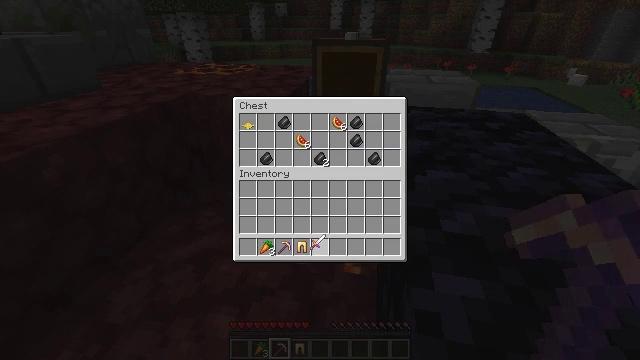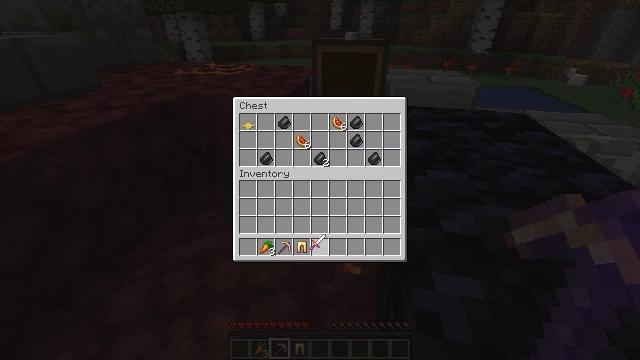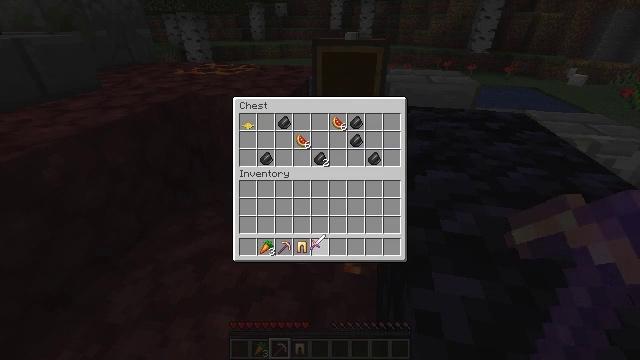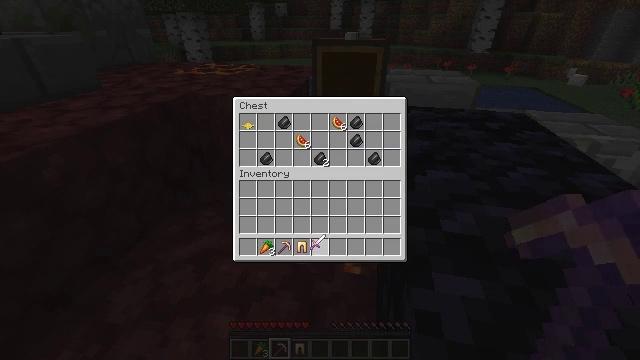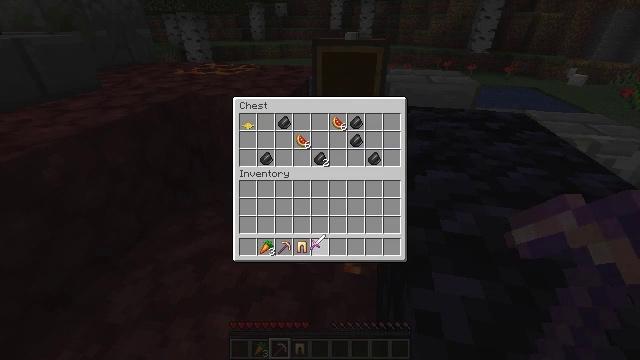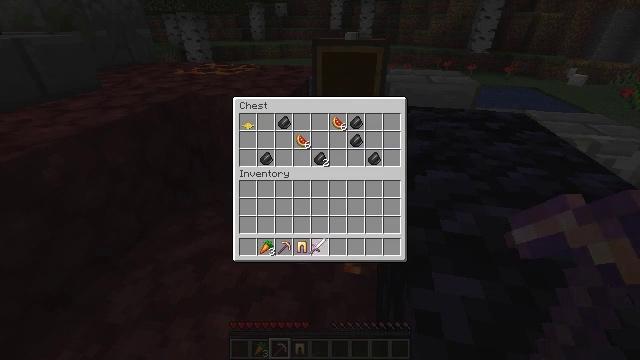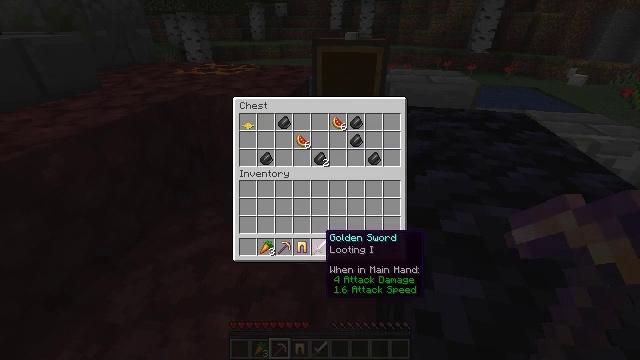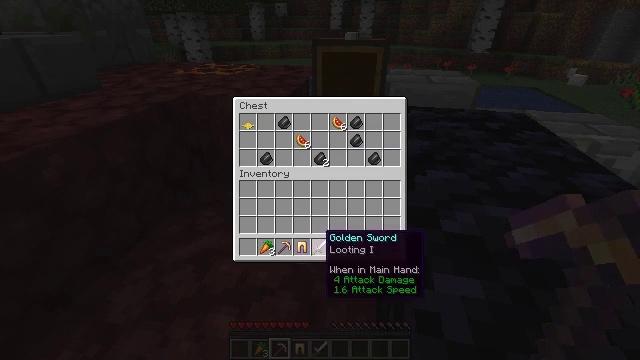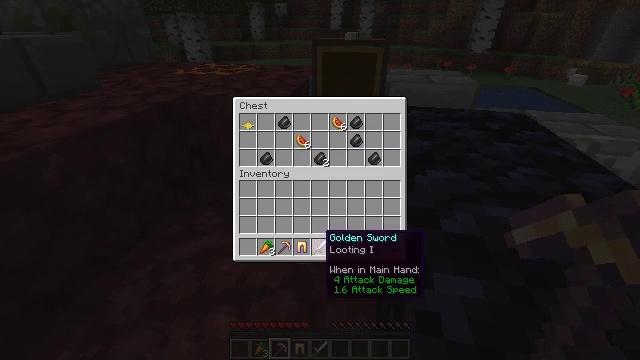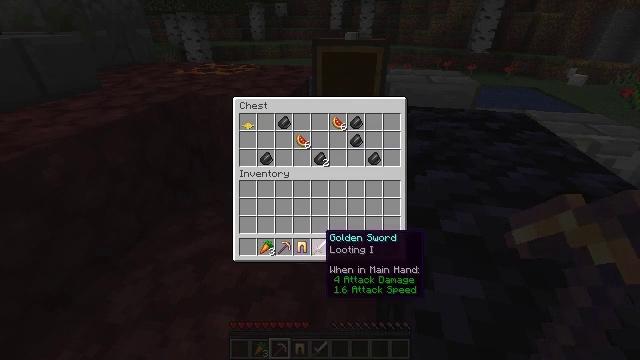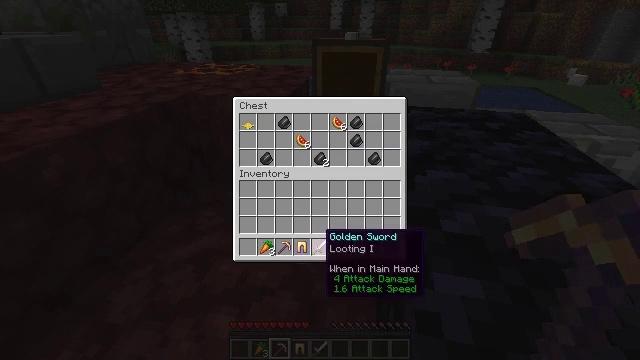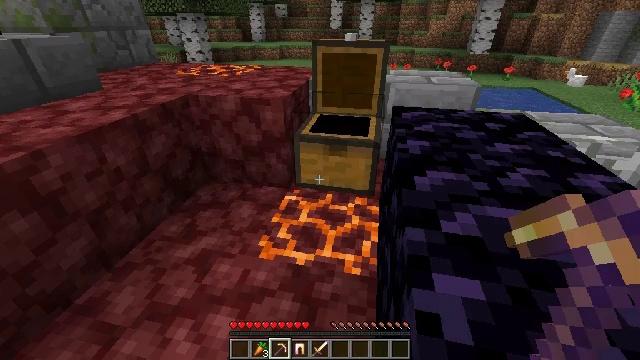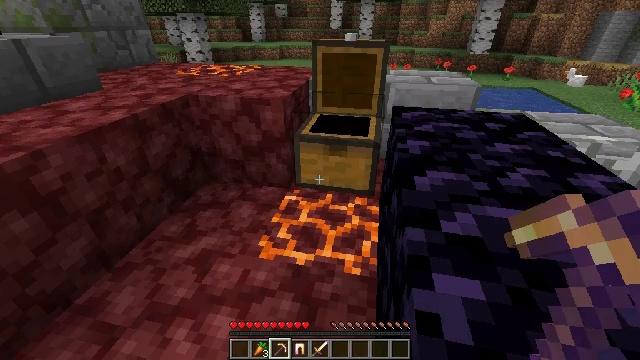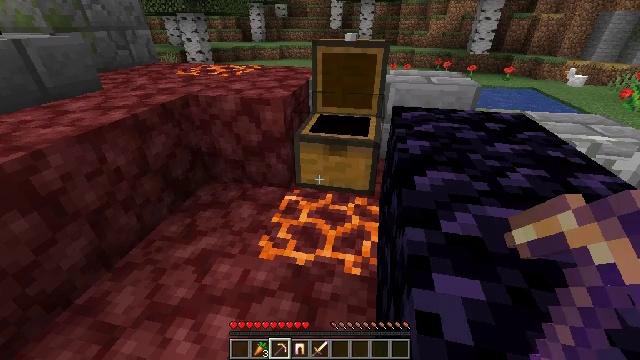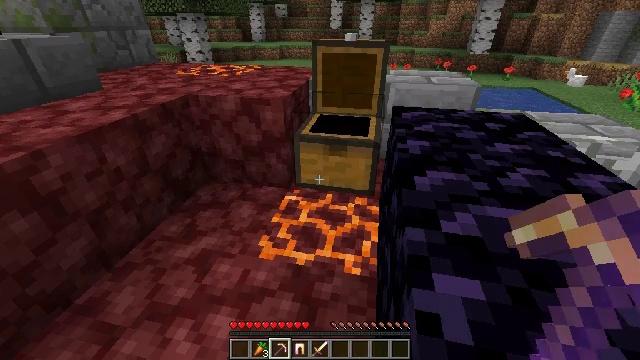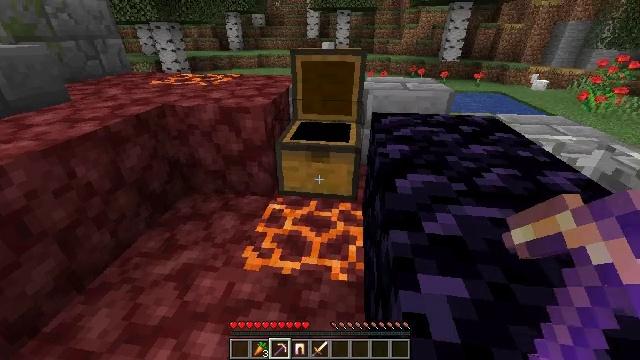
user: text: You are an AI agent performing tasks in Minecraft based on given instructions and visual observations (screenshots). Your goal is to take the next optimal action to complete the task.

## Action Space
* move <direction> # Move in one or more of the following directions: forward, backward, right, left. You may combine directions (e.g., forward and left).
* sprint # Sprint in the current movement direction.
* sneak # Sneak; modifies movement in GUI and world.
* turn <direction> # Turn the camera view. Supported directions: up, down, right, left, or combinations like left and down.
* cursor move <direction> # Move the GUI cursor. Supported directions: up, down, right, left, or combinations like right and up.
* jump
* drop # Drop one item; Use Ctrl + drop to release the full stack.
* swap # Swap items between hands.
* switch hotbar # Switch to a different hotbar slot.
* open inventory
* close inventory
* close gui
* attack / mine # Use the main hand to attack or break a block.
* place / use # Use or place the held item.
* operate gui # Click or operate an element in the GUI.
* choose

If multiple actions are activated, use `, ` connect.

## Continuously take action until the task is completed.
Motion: motion action
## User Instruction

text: Hunt animals.
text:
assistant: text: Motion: no_op
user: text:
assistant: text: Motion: attack / mine
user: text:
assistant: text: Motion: attack / mine
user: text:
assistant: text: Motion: attack / mine
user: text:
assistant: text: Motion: attack / mine
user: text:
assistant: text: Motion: no_op
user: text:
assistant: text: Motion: no_op
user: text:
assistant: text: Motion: no_op
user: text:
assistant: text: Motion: no_op
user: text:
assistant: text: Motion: no_op
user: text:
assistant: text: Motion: open inventory
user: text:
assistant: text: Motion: open inventory
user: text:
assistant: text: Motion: open inventory
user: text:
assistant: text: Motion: open inventory
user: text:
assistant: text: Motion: turn right and up
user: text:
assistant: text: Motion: turn right
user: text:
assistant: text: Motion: move forward, turn right and up
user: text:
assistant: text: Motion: move forward, turn right and up
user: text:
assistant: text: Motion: move forward, turn right and up
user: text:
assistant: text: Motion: move forward, turn right and up
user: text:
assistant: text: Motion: move forward, turn right and up
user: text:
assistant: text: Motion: move forward, turn right and up
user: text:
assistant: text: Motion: move forward
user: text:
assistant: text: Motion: move forward
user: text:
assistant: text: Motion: move forward
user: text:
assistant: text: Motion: move forward, turn right
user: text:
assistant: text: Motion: move forward, turn right
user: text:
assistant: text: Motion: move forward
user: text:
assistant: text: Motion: move forward
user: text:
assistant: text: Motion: move forward